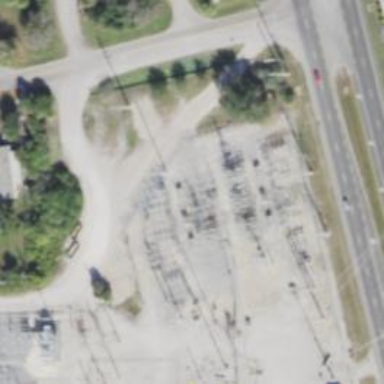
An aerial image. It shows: Switch used for power control.